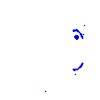
Particle: electron